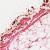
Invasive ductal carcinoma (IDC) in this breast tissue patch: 0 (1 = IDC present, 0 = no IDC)